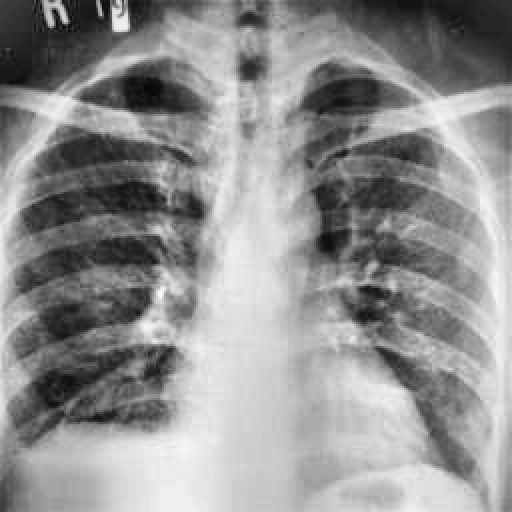
Finding: TUBERCULOSIS